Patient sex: M
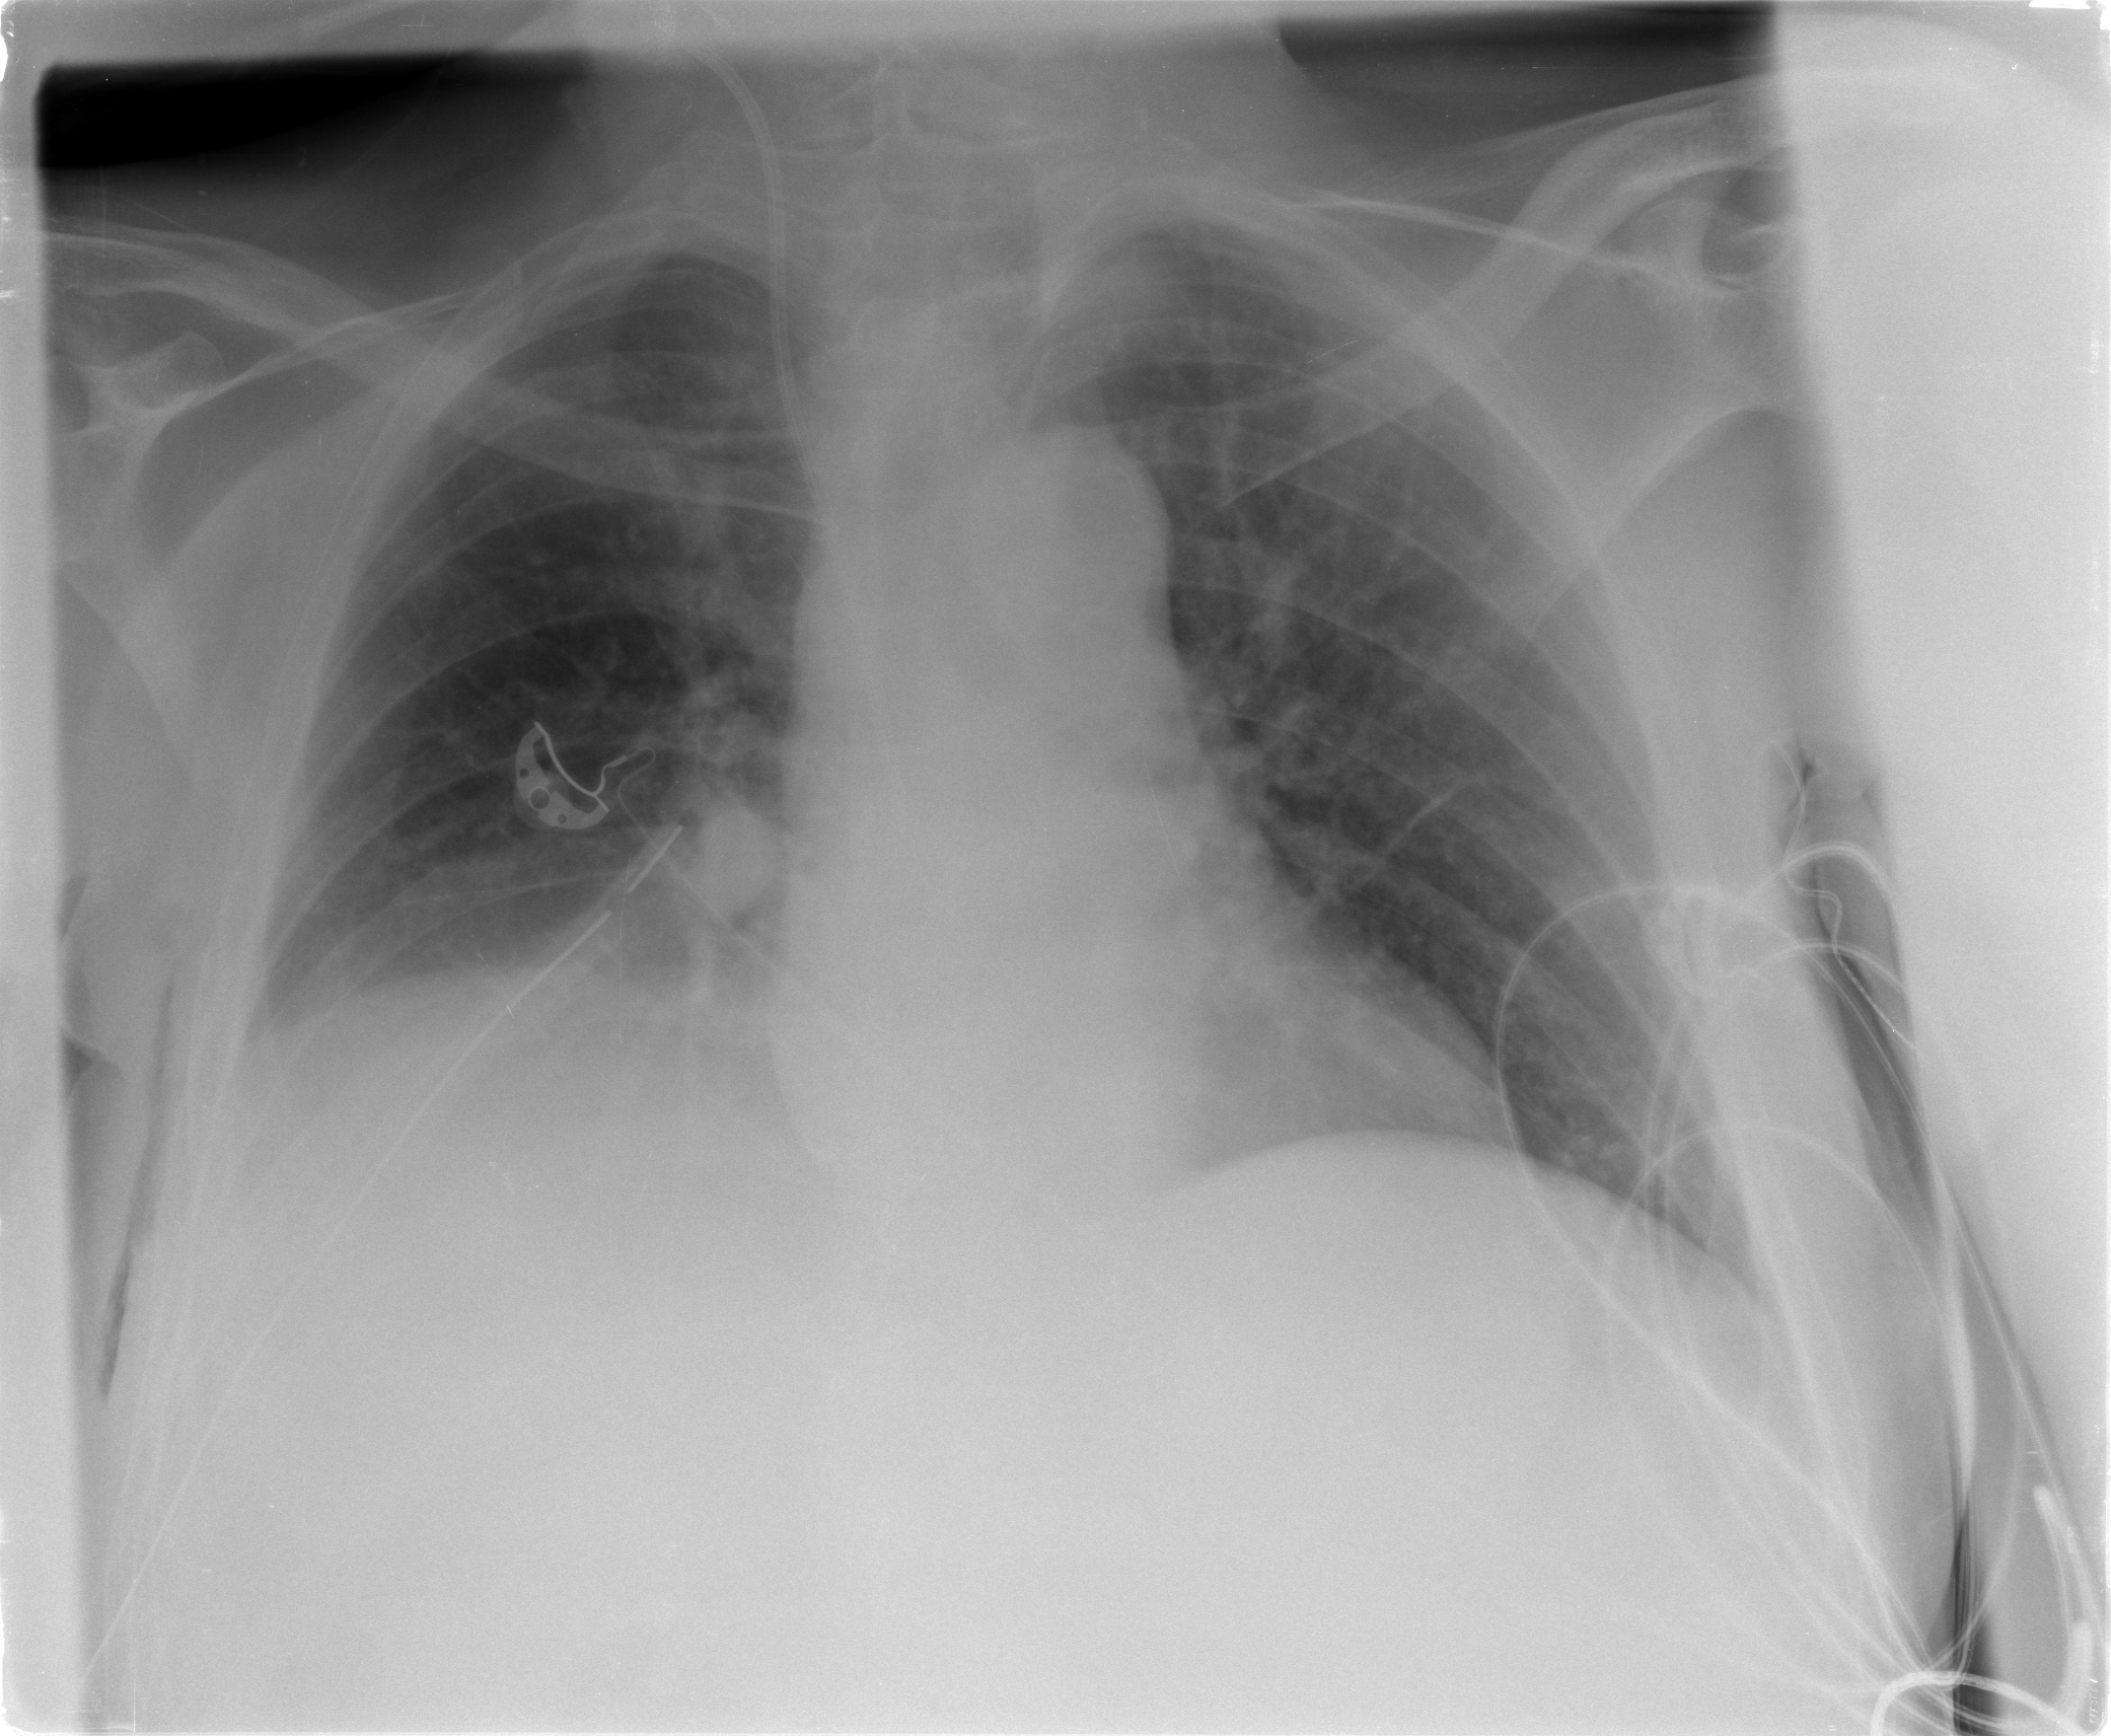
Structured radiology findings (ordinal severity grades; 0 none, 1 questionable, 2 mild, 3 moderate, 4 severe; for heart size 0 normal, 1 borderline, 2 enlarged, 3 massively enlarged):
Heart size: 0
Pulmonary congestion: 2
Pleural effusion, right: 1
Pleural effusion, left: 0
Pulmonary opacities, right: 0
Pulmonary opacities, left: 0
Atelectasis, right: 0
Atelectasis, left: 0